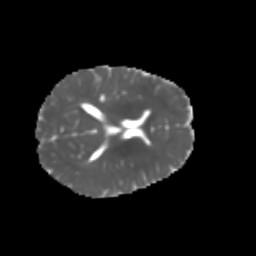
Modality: MD
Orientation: axial
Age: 6
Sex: male
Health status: healthy